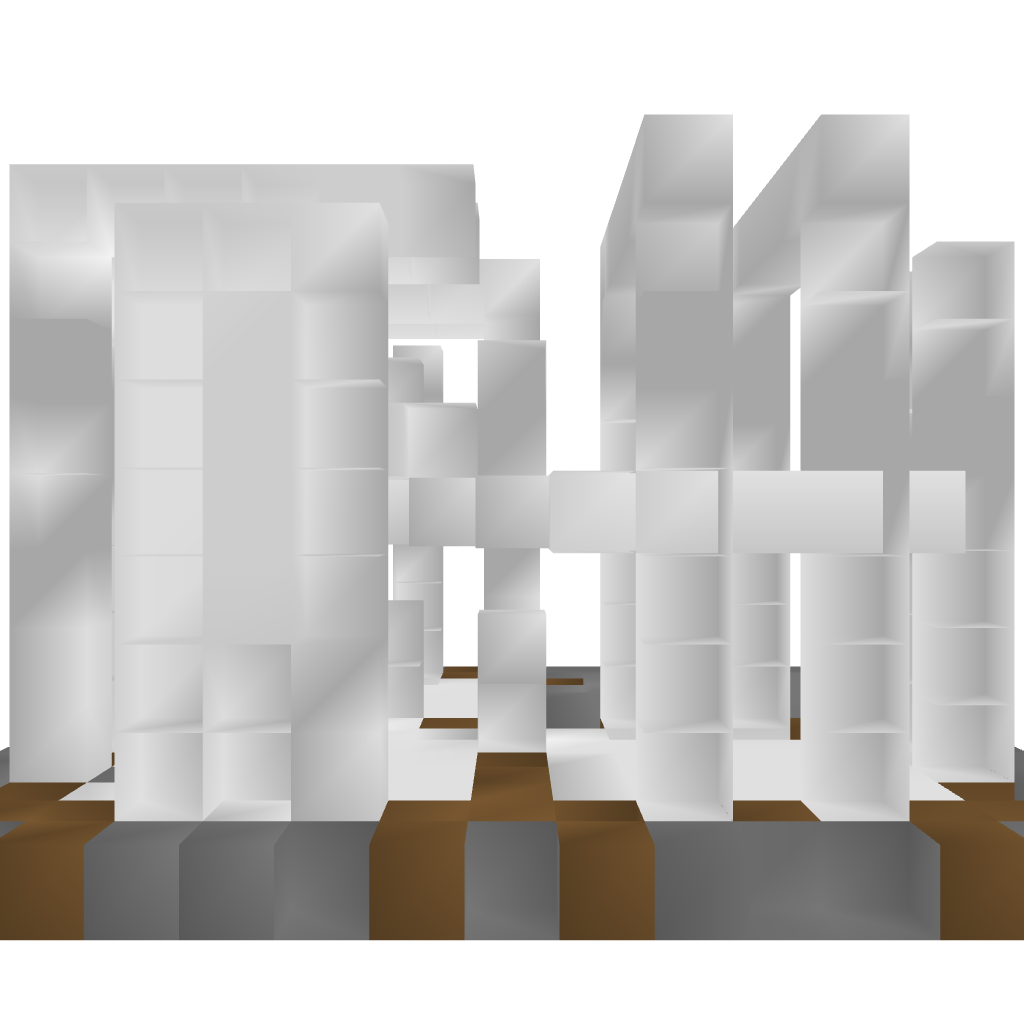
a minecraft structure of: Modern House #7 bad low quality